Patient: sex F, age 72
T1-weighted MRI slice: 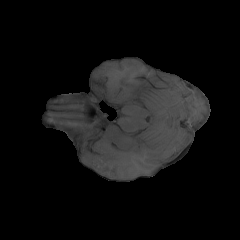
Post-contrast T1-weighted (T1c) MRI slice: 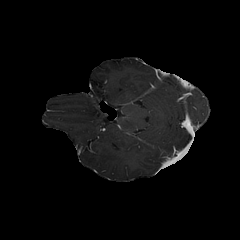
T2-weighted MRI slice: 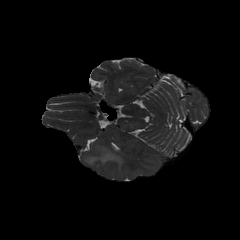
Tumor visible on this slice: yes
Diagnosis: Glioblastoma, IDH-wildtype
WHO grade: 4